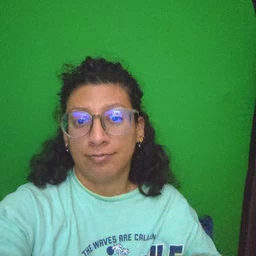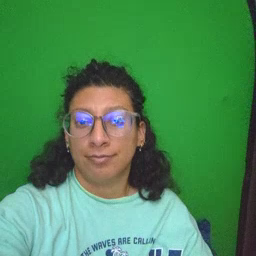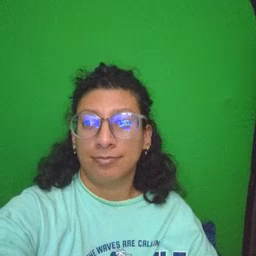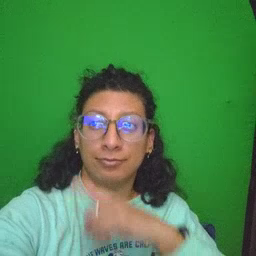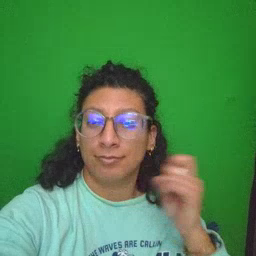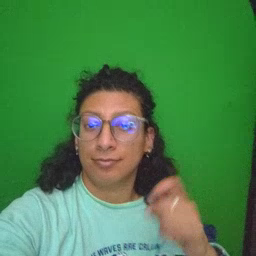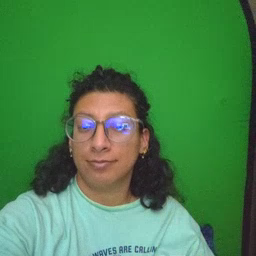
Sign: dry